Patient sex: M
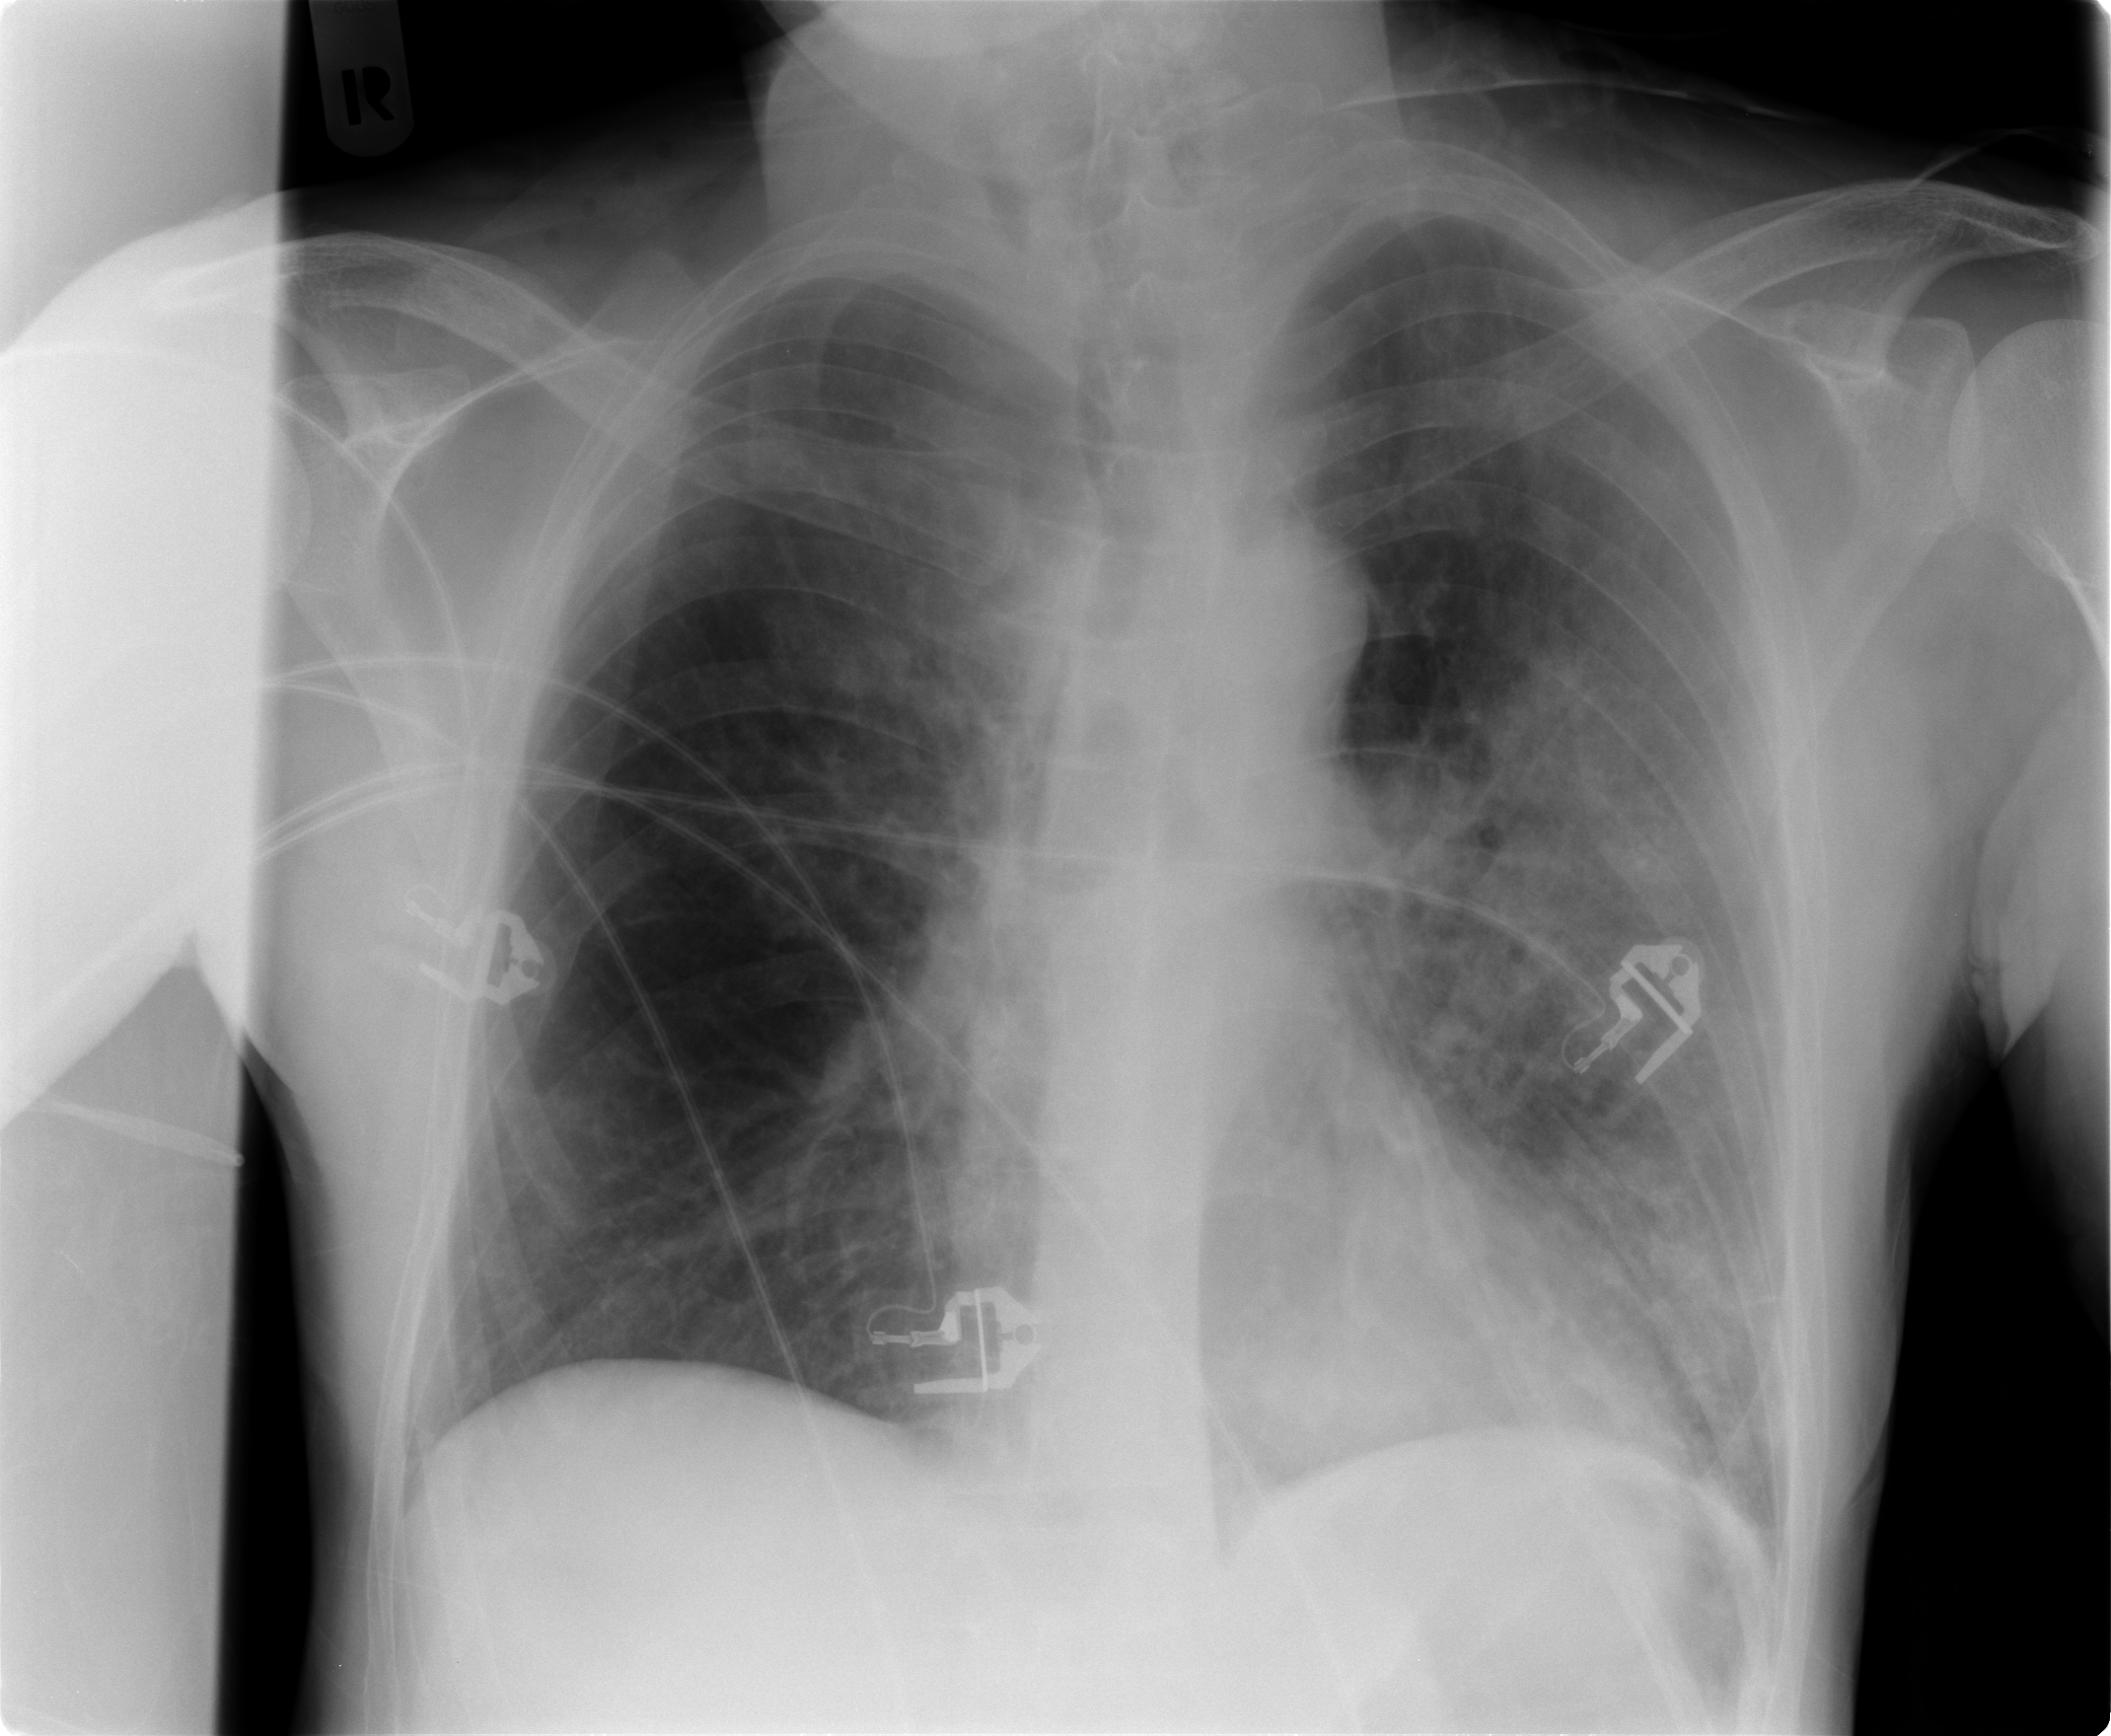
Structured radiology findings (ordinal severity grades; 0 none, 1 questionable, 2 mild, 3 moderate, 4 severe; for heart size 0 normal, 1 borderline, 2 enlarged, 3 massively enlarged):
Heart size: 0
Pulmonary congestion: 2
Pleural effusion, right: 0
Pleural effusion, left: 2
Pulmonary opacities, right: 1
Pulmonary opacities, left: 3
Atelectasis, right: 2
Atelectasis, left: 3